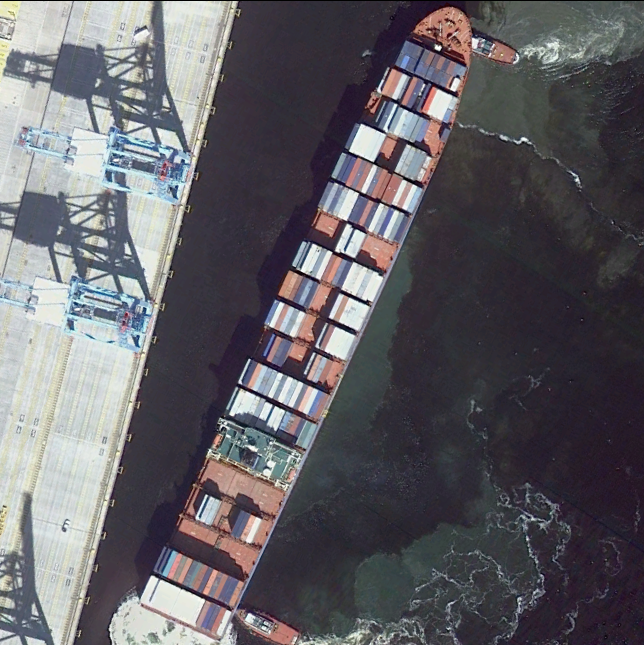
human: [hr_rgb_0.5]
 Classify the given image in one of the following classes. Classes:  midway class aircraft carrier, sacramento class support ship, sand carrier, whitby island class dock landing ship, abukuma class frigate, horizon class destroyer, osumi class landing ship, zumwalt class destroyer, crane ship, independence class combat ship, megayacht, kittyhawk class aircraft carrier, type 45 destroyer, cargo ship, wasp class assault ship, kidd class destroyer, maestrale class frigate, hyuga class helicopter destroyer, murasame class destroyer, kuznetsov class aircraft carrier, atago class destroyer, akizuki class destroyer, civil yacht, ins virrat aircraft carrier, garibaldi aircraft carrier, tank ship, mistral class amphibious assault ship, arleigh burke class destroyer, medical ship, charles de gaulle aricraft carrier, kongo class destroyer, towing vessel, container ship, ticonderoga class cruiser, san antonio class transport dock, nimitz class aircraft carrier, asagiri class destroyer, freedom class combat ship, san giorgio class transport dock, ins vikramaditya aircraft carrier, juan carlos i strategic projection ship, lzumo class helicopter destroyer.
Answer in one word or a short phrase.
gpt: Container ship